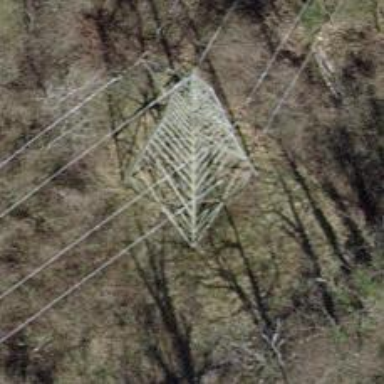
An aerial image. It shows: Power line with three cables.